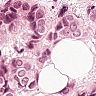
Metastatic tissue present: yes